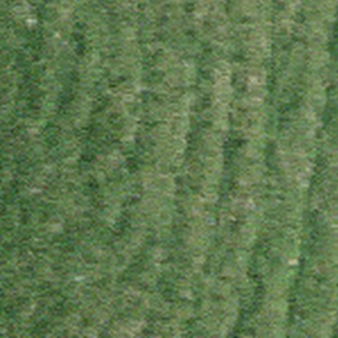
Label: other